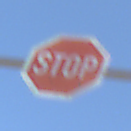
Verkehrszeichen: Stop
Umgebung: Outdoor, Nature
Tageszeit: MorningAfternoon
Wetter: Clear
Licht: Natural
Jahreszeit: NotSpecified
Kontrast: HighContrast